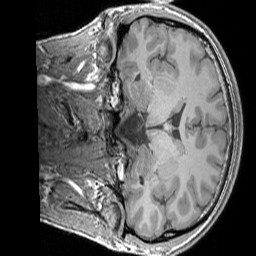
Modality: T1w
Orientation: coronal
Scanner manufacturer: siemens
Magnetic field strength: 3 T
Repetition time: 1.83 s
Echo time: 0.00303 s